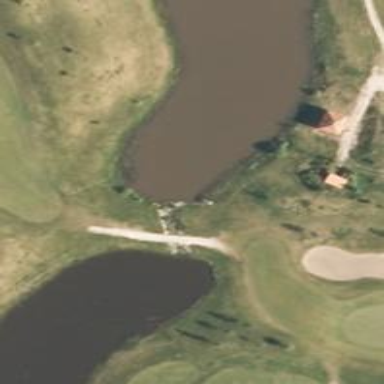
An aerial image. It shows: Path used for both walking and golf.